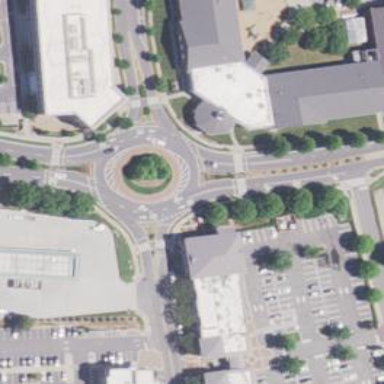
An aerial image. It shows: Secondary road made of asphalt leading to roundabout.